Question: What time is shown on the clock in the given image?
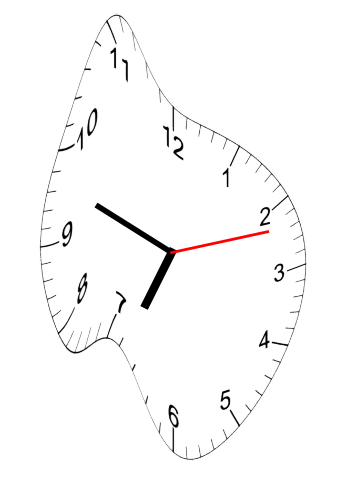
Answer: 06:48:12